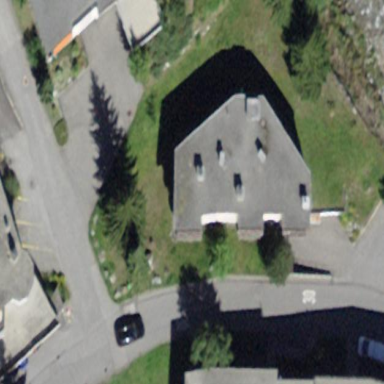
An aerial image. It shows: Building with flat roof.